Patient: sex M, age 60
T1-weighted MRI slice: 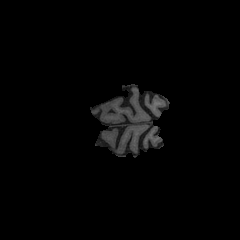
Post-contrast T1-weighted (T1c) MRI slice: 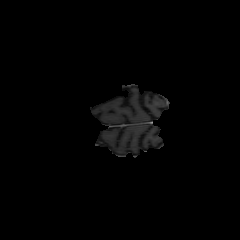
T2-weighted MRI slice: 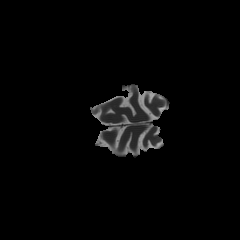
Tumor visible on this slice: no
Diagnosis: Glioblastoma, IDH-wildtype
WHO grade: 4